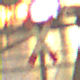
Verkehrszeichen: Andreaskreuz
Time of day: Night
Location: Outdoor (Urban)
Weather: Overcast
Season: NotSpecified
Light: Artificial